Field crop: maize
Growth stage: 2
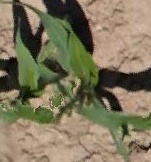
Species: maize